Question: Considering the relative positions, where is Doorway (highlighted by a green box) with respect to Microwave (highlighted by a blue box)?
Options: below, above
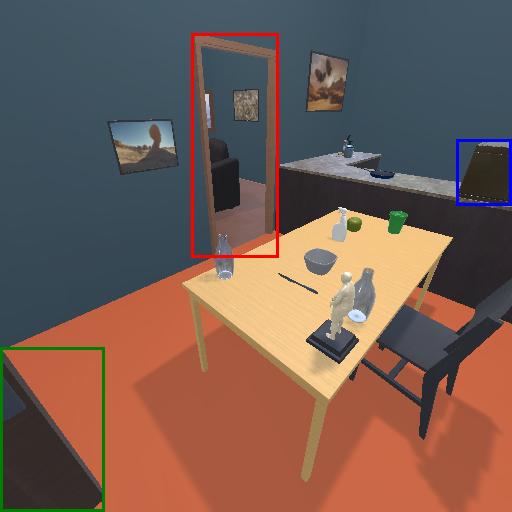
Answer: below